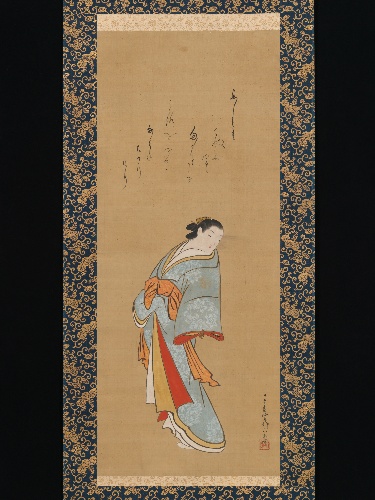
Title: 梅翁軒永春筆　立姿遊女図|Standing Courtesan
Artist: Baiōken Eishun
Artist bio: Japanese, active early 18th century
Date: probably 1720s
Object type: Hanging scroll
Classification: Paintings
Medium: Hanging scroll; ink and color on silk
Culture: Japan
Period: Edo period (1615–1868)
Dimensions: Image: 39 7/16 × 16 1/8 in. (100.2 × 41 cm)
Overall with mounting: 77 9/16 × 22 3/8 in. (197 × 56.8 cm)
Overall with knobs: 77 9/16 × 24 5/16 in. (197 × 61.7 cm)
Department: Asian Art
Credit line: Mary Griggs Burke Collection, Gift of the Mary and Jackson Burke Foundation, 2015
Accession year: 2015
Repository: Metropolitan Museum of Art, New York, NY
Tags: Poetry|Women